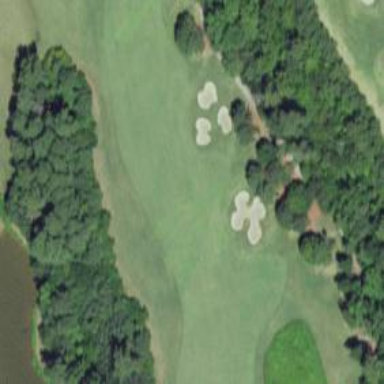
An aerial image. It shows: View of golf hole.